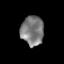
Tissue: skin
Cell type: Epithelial cells
Senescence score: 0.2857
Nuclear area (px): 657
Mean DAPI intensity: 124.764